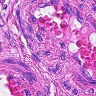
Metastatic tissue present: yes